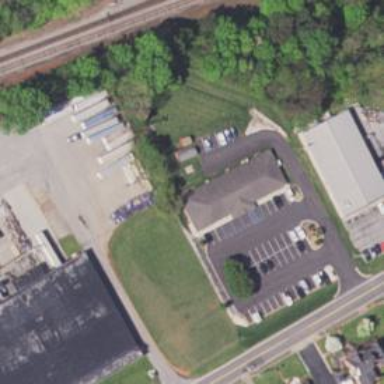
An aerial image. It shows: Healthcare clinic.